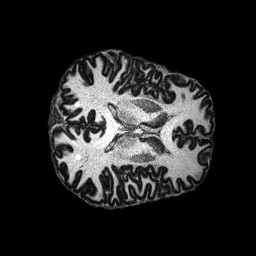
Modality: MP2RAGE
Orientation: axial